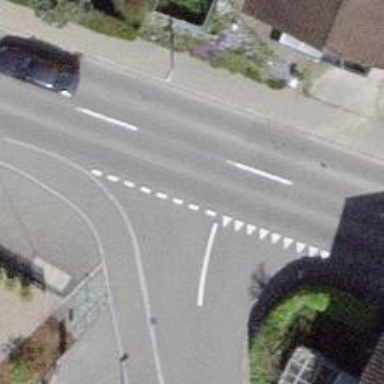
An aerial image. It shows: Unmarked crossing on footway.